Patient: sex M, age 48
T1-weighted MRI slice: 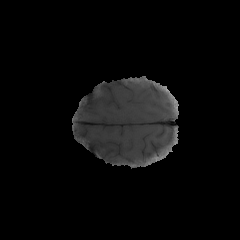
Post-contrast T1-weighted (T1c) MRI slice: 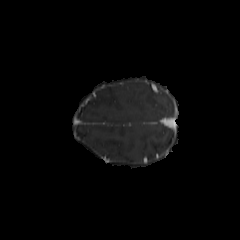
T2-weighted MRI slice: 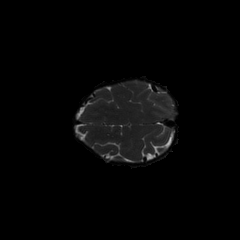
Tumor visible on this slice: no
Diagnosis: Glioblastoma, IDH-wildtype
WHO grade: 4